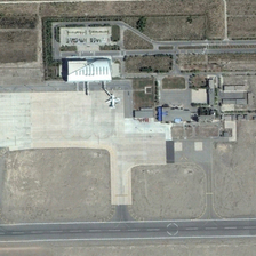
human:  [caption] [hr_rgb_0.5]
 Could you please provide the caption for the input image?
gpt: there is a simple termial building with two termial besides the apron which is connected to the runway .

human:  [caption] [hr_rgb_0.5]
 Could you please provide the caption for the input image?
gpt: a parking apron with a plane parked on and connected to a runway is lying on the bareland .

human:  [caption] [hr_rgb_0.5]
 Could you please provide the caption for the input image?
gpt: a parking apron with a plane parked on and connected to a runway is lying on the bareland  near which there are some square buildings .

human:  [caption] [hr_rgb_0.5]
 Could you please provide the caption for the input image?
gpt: the airport is between a runway and the farming land .

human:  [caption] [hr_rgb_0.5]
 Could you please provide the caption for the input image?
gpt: a plane is near some buildings and a runway in an airport .